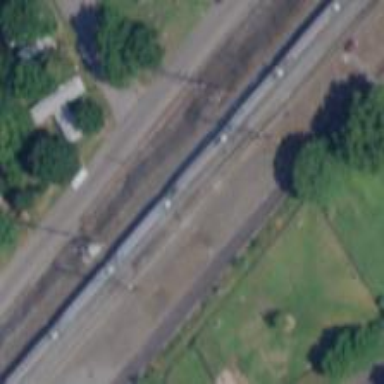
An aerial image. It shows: Railway track with contact lines for electrification.